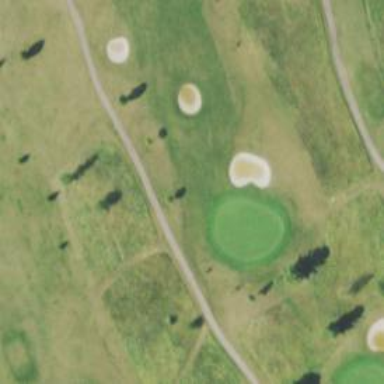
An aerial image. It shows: View of golf hole.